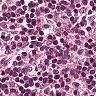
Metastatic tissue present: no